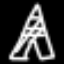
Label: The Eiffel Tower